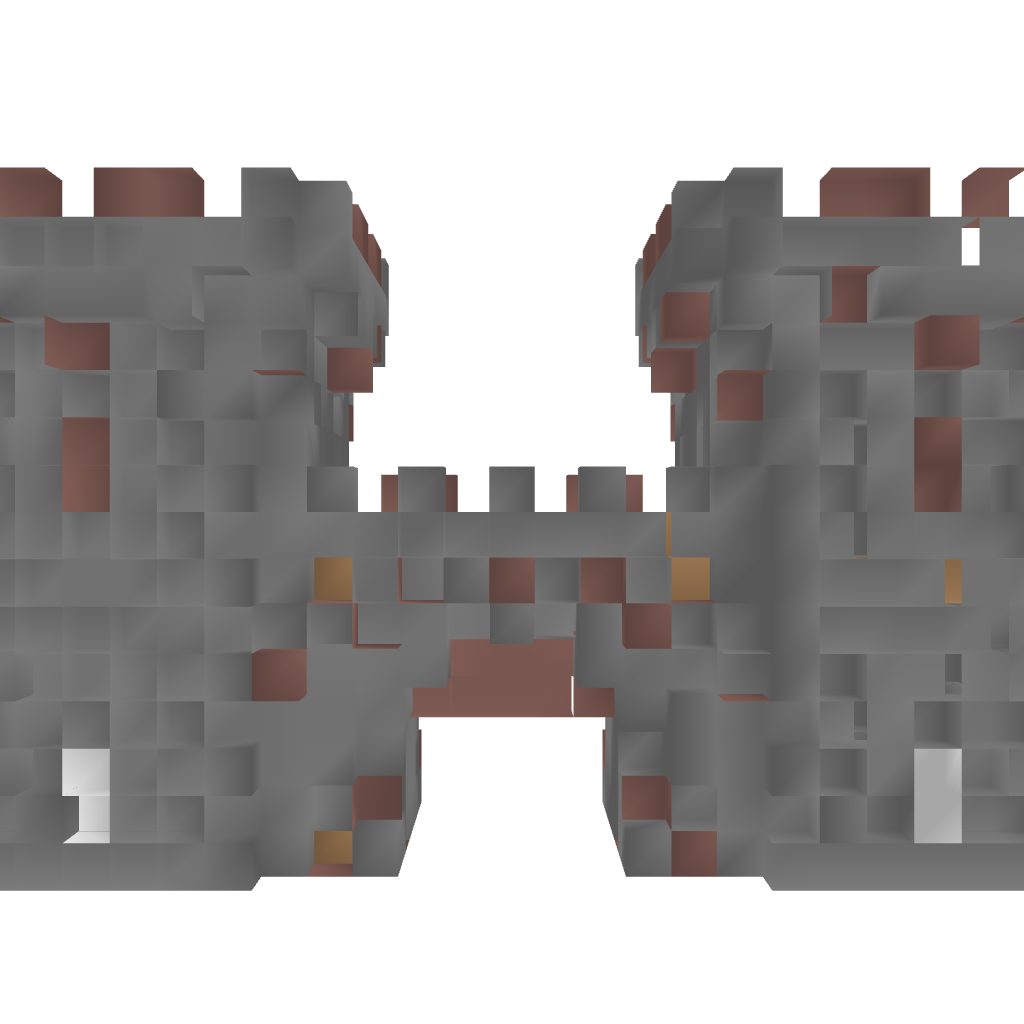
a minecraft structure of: Gatehouse 1 bad low quality